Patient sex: F
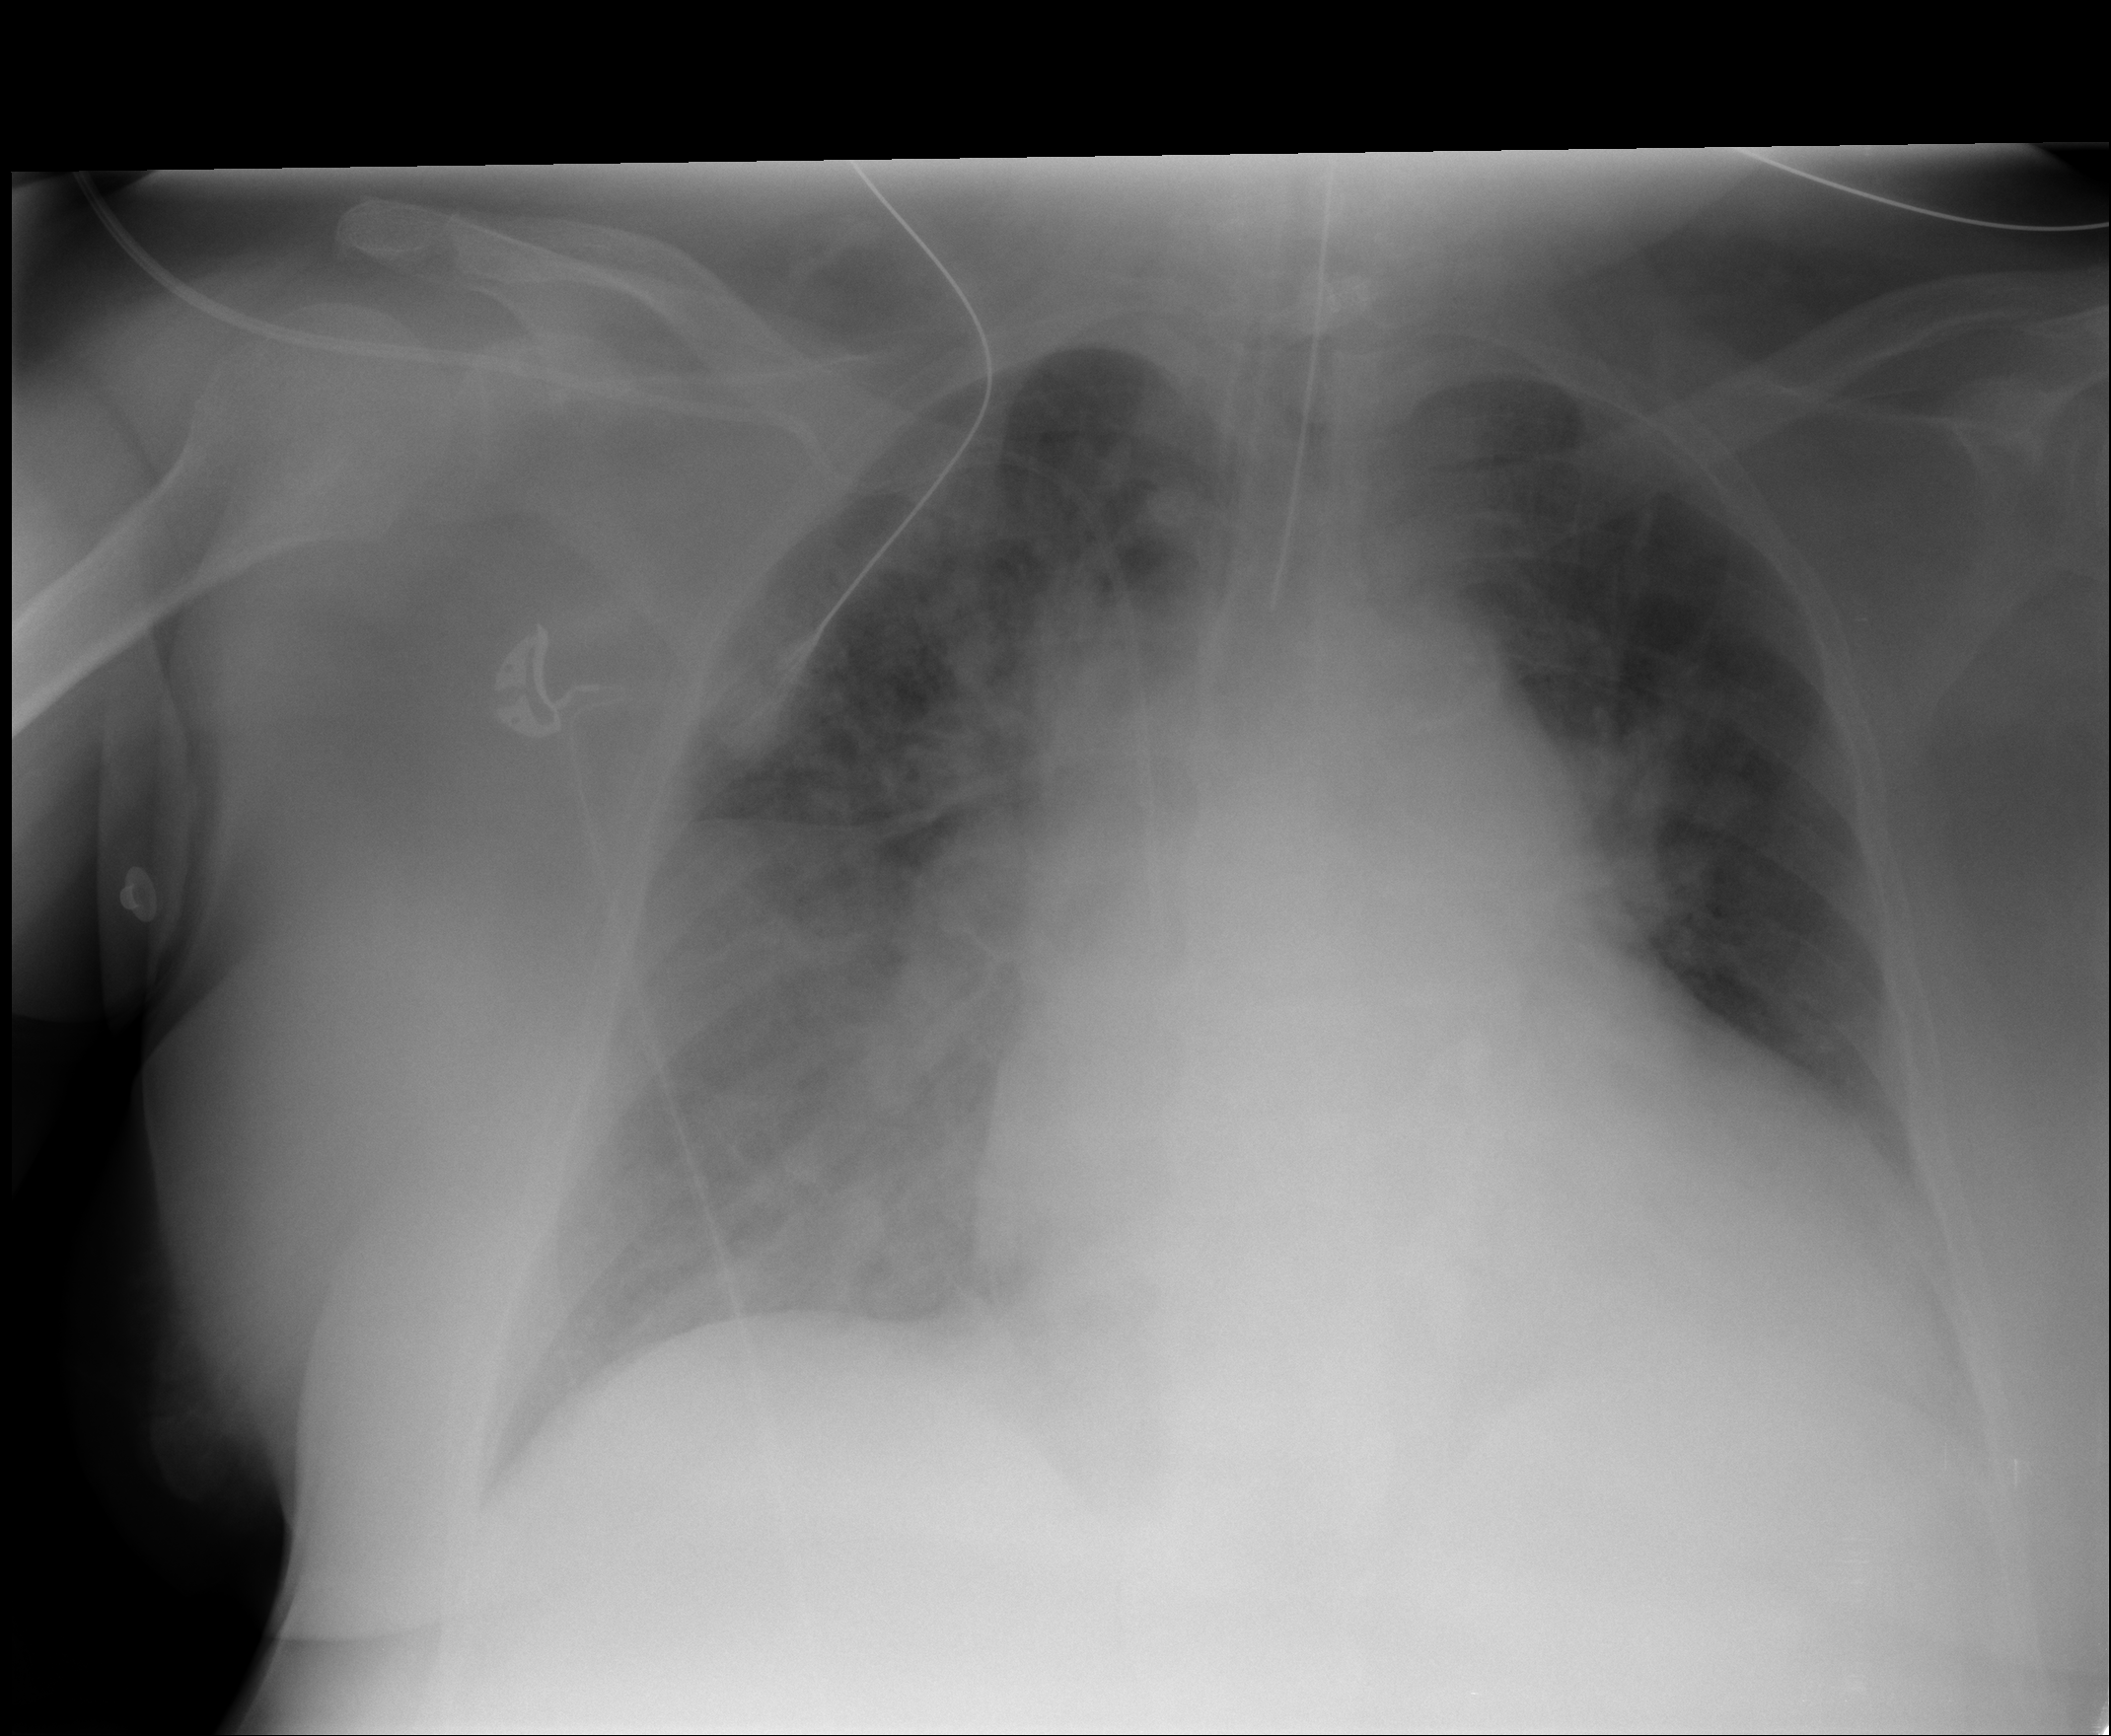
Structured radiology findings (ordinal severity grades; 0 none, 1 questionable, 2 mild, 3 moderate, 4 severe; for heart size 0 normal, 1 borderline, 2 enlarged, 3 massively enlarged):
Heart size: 2
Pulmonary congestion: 1
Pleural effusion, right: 0
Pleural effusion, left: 0
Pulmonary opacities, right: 0
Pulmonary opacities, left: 0
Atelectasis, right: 3
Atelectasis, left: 1